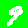
Digit: 9